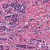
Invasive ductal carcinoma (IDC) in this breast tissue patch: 1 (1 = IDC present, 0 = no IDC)